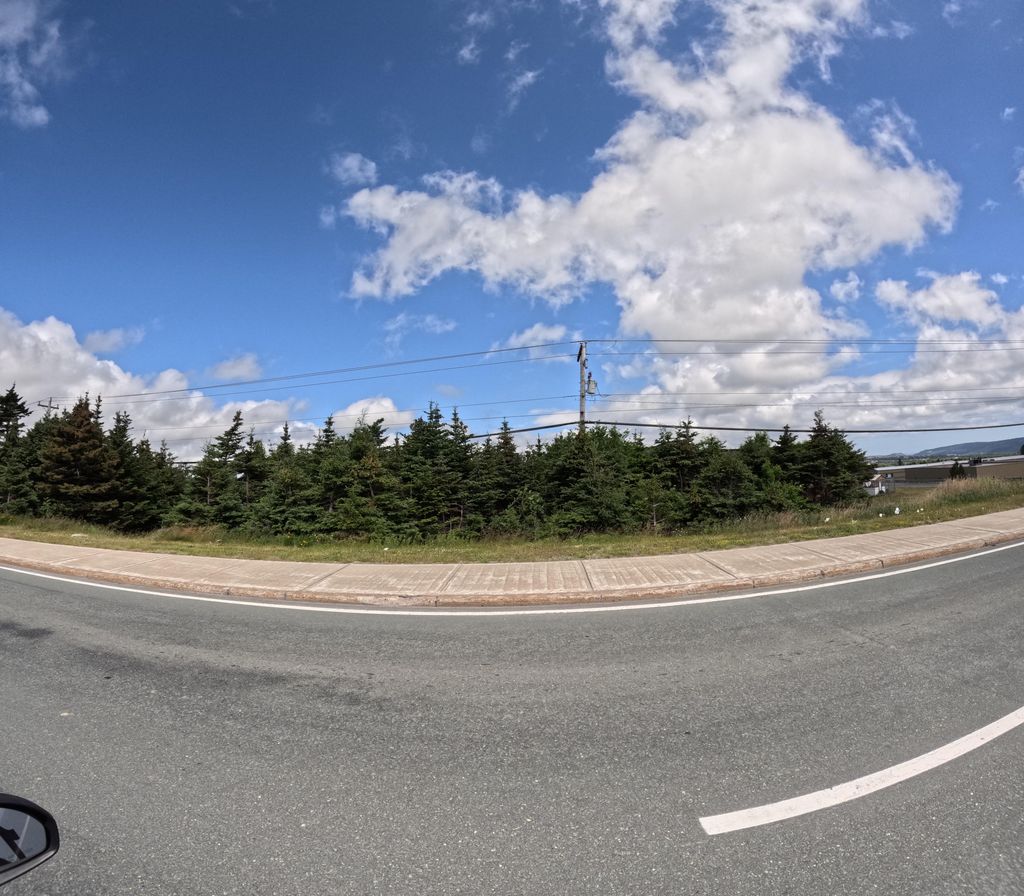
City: st_johns